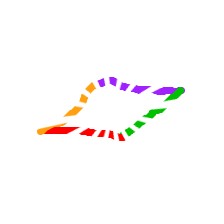
Shape: parallelogram